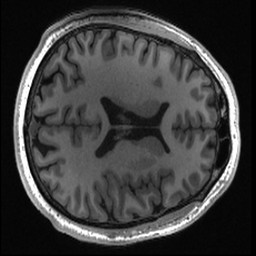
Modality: T1w
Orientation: axial